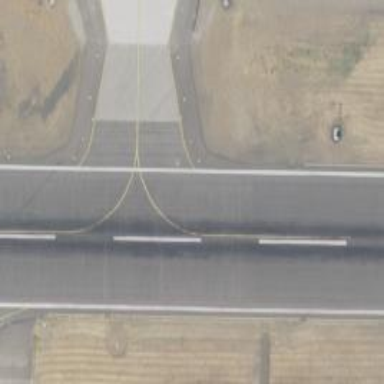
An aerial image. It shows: Image of taxiway at airport.